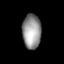
Tissue: lung
Cell type: Endothelial cells
Senescence score: 0.5946
Nuclear area (px): 633
Mean DAPI intensity: 147.599